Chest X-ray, PA view. Patient: 57 years old, sex M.
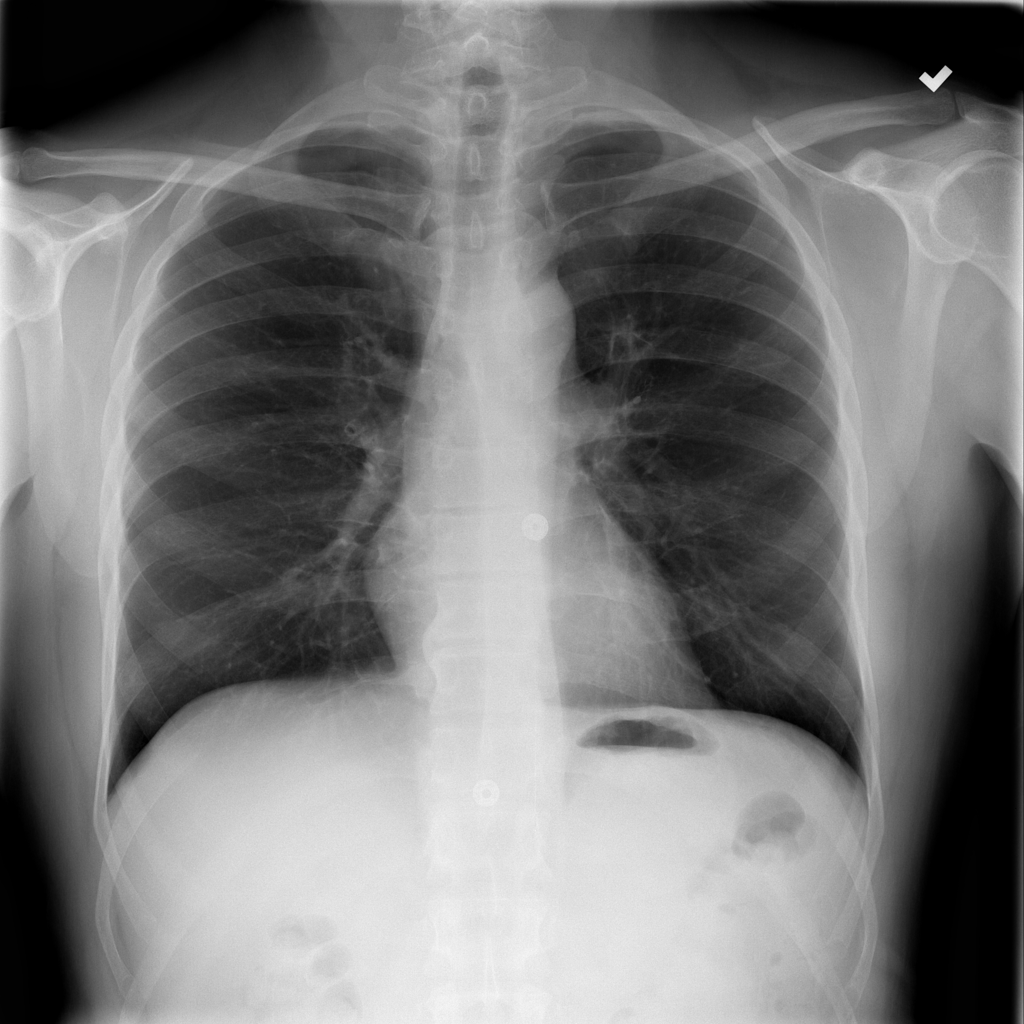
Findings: No Finding